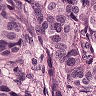
Metastatic tissue present: yes